Interaction volume radius: 10 \u00c5
Interaction volume height: 10 \u00c5
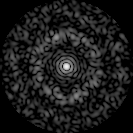
Disorder parameter: 0.8126